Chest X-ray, PA view. Patient: 69 years old, sex F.
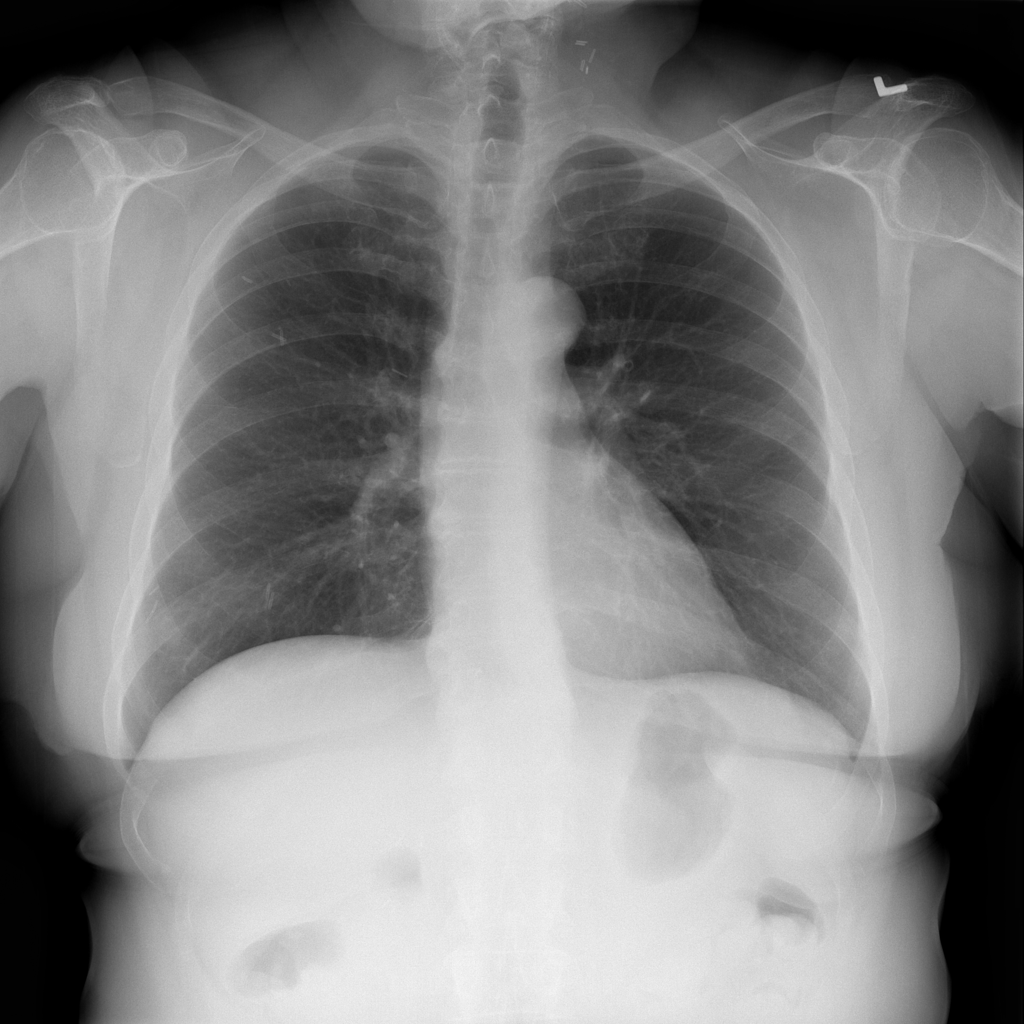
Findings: No Finding